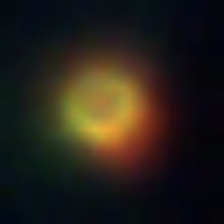
Taxon: NanoPlankton
Group: Other